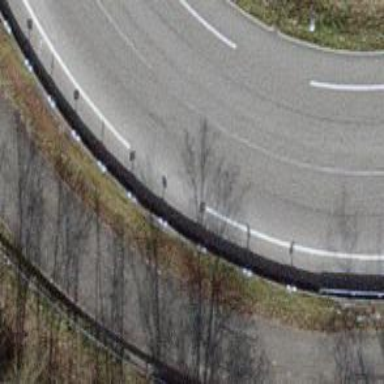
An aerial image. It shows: Guard rail as barrier.